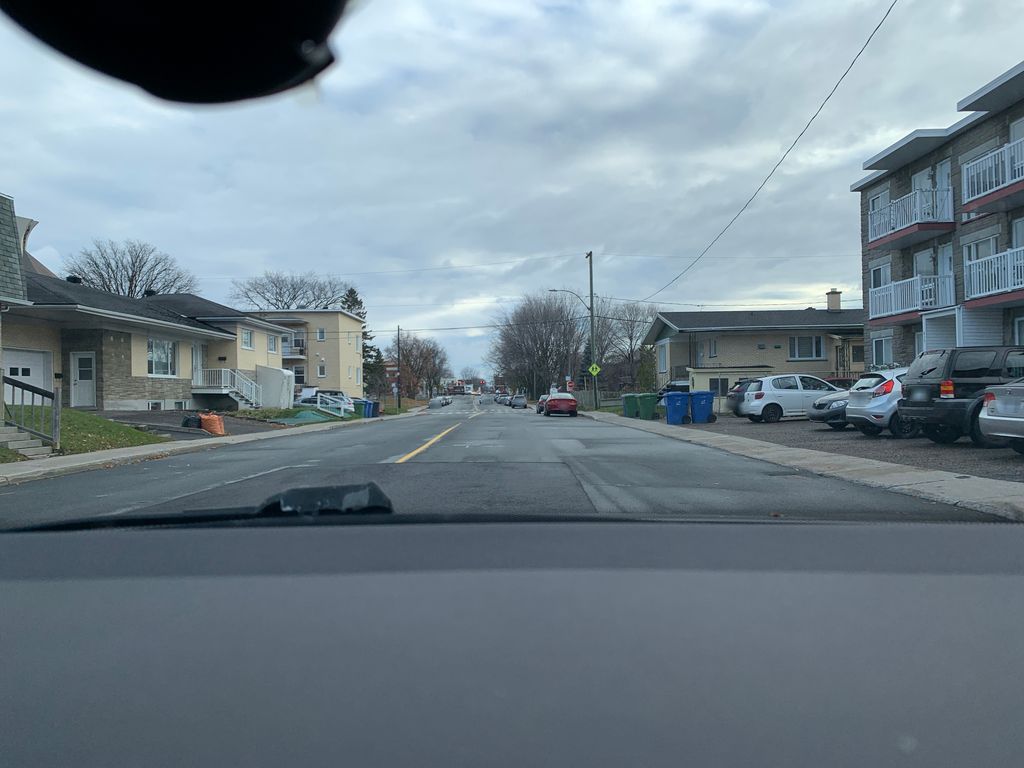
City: quebec_city